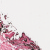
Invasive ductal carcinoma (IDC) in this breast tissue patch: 0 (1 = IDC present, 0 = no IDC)